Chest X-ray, PA view. Patient: 55 years old, sex M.
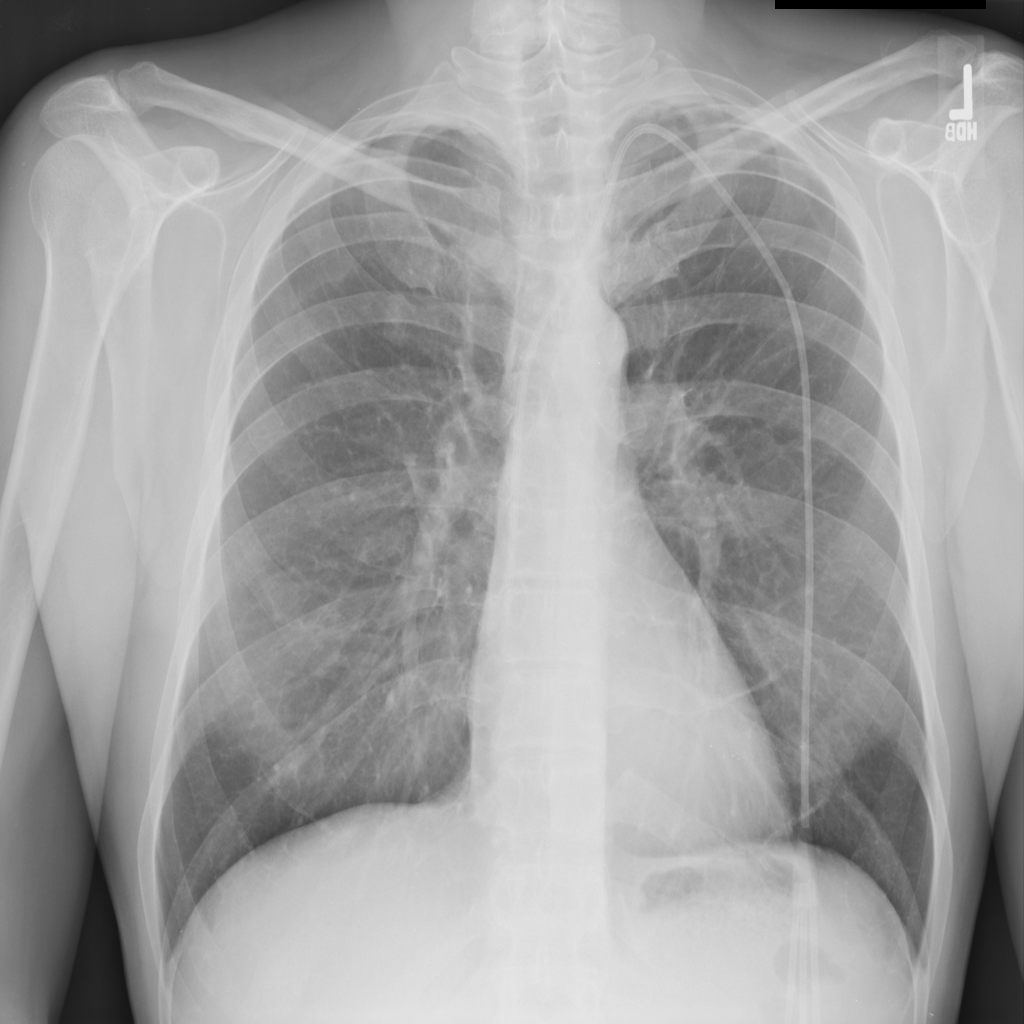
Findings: No Finding